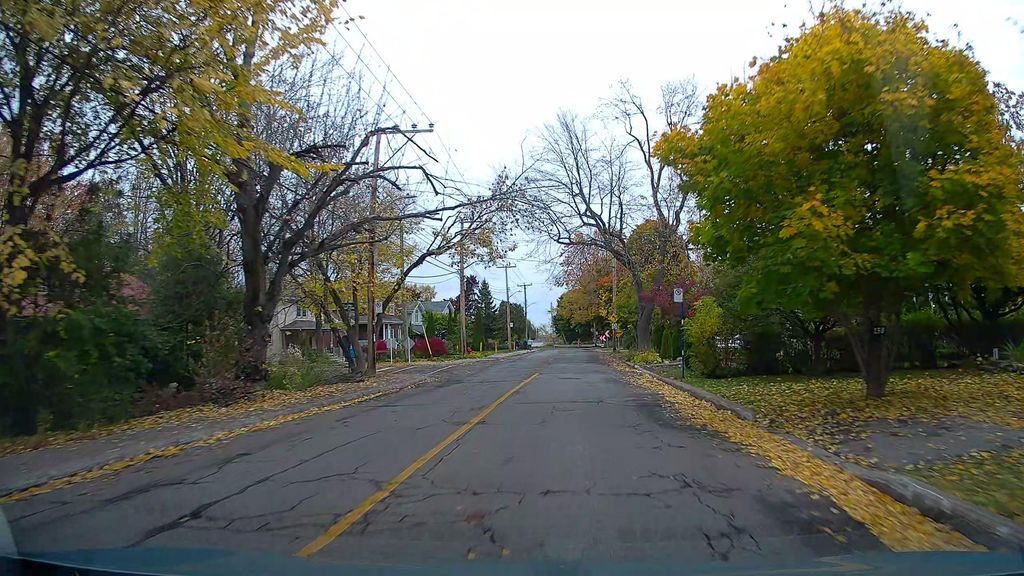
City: montreal